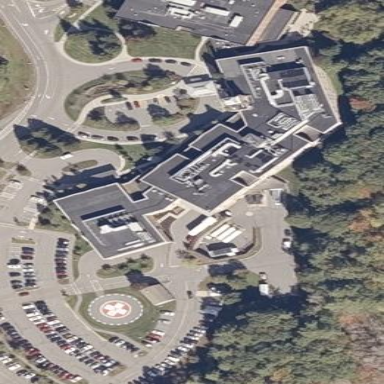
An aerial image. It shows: Healthcare building.